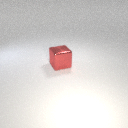
large red metal cube